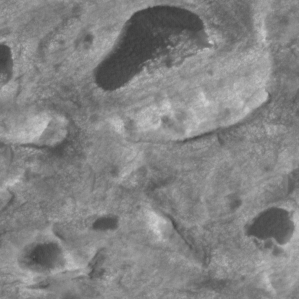
Label: non_frost